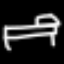
Label: bed